The image is a wavelet scalogram (time versus scale/frequency) of a rolling-element bearing's vibration signal. Based on the visible evidence, which condition applies: normal, inner_race, outer_race, ball?
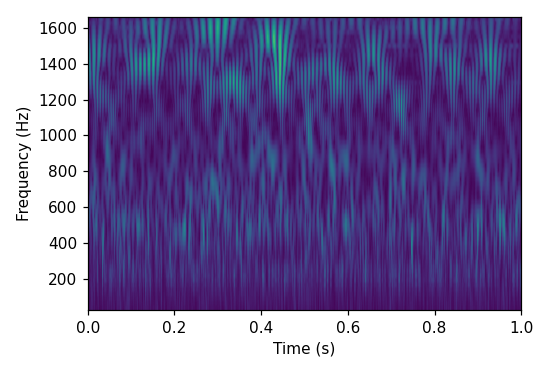
Answer: normal